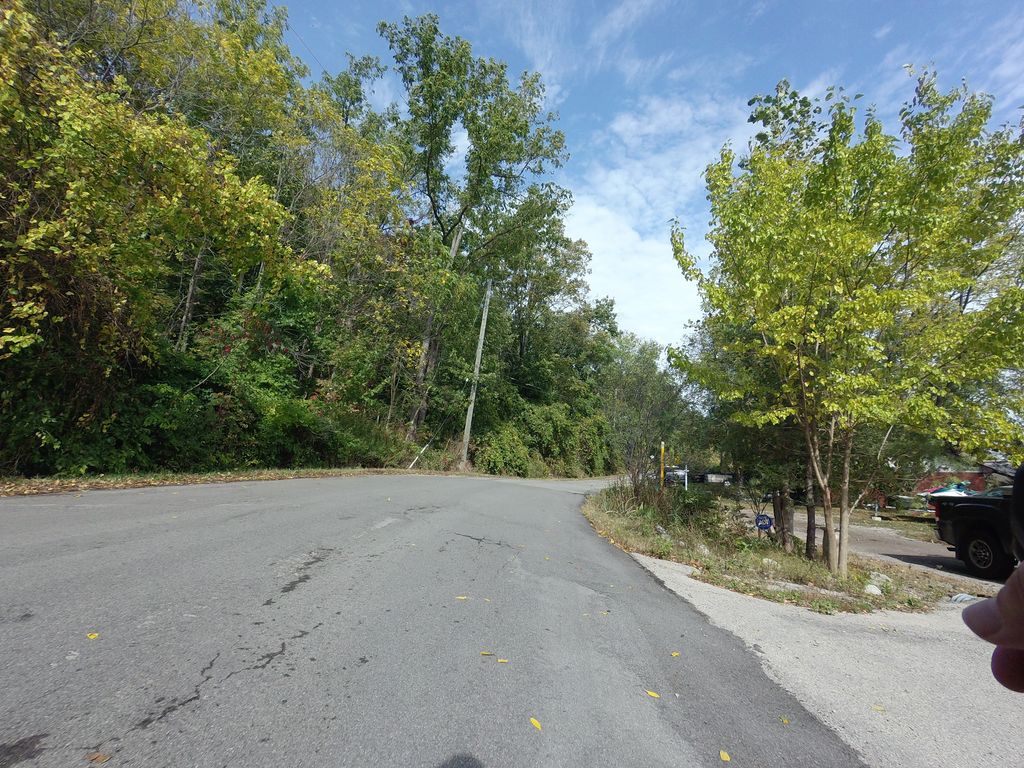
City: hamilton